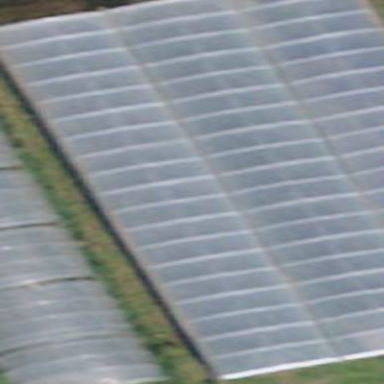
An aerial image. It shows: Greenhouse.